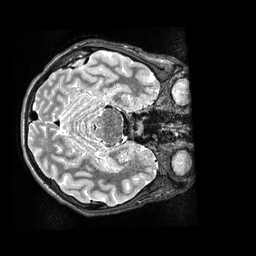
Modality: T2w
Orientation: axial
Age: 17
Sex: male
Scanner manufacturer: siemens
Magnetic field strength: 3 T
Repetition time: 3.2 s
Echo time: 0.564 s